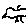
Label: bird